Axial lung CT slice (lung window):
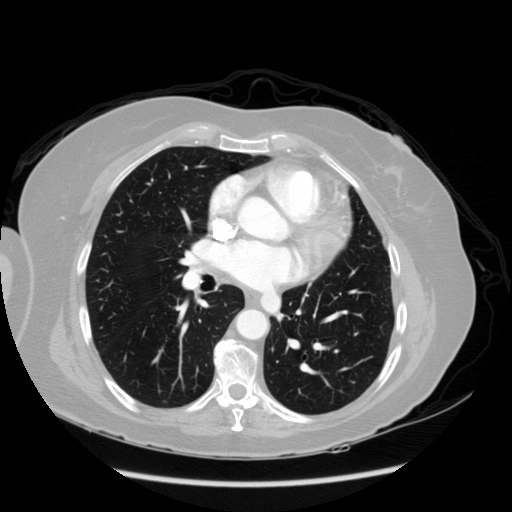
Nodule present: no